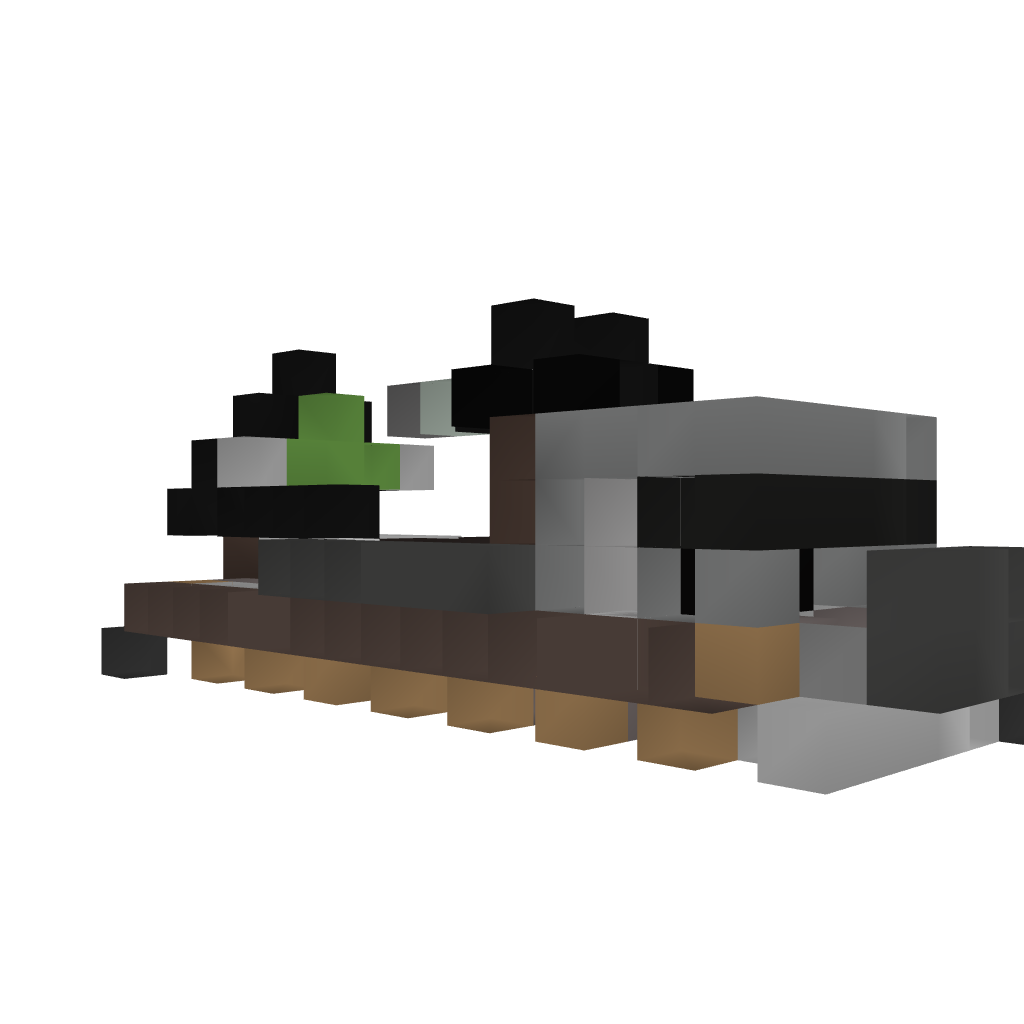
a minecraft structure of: Fk. Pz. Pfeil